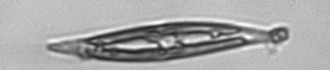
Label: Pleurosigma